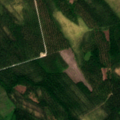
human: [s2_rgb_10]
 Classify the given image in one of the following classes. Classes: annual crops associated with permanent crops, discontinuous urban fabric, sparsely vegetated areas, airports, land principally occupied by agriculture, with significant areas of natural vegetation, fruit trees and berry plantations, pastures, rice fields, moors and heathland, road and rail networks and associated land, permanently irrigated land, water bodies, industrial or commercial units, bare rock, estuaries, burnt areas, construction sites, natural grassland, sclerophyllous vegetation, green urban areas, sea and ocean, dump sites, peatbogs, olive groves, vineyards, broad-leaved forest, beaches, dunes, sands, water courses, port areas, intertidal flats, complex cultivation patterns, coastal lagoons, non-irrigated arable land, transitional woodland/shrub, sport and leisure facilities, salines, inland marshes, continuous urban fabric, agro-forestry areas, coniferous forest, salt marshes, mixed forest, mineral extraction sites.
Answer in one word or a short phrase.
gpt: coniferous forest, mixed forest, peatbogs